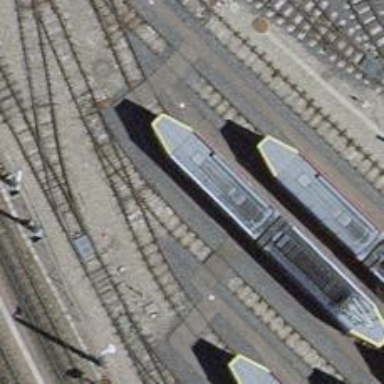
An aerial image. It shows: Tram railway yard with electrified contact lines.